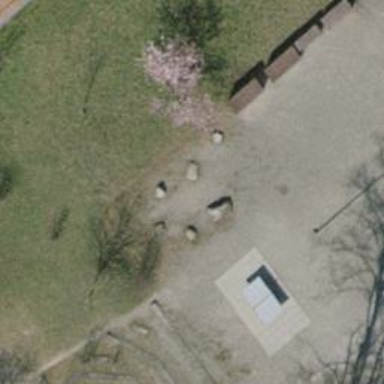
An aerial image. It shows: Fountain.